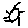
Label: sun